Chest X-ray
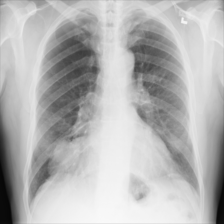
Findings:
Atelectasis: negative
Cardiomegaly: negative
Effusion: negative
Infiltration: negative
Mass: positive
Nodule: negative
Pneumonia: negative
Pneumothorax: negative
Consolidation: negative
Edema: negative
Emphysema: negative
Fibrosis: positive
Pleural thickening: negative
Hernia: positive